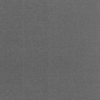
Label: dusty